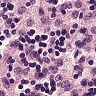
Metastatic tissue present: no